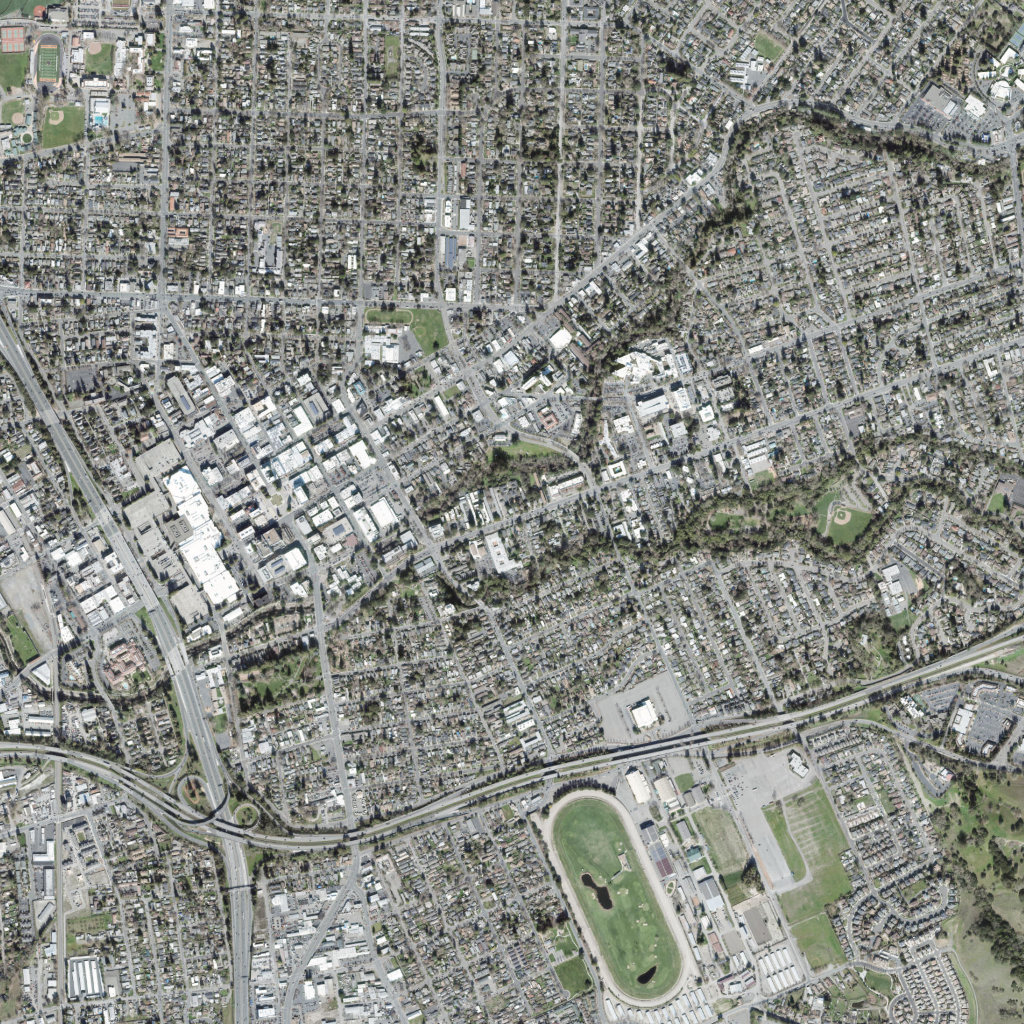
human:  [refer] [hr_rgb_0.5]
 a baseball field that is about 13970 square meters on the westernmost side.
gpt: <box>[[4, 10, 8, 14, 0]]</box>